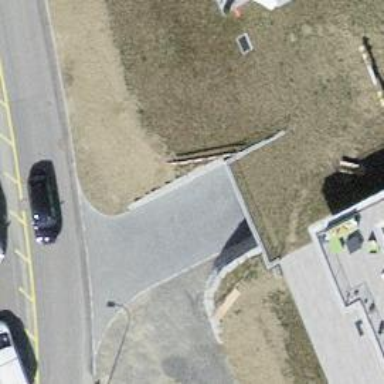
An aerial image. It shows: Parking entrance.